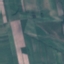
Label: AnnualCrop